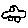
Label: car